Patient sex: M
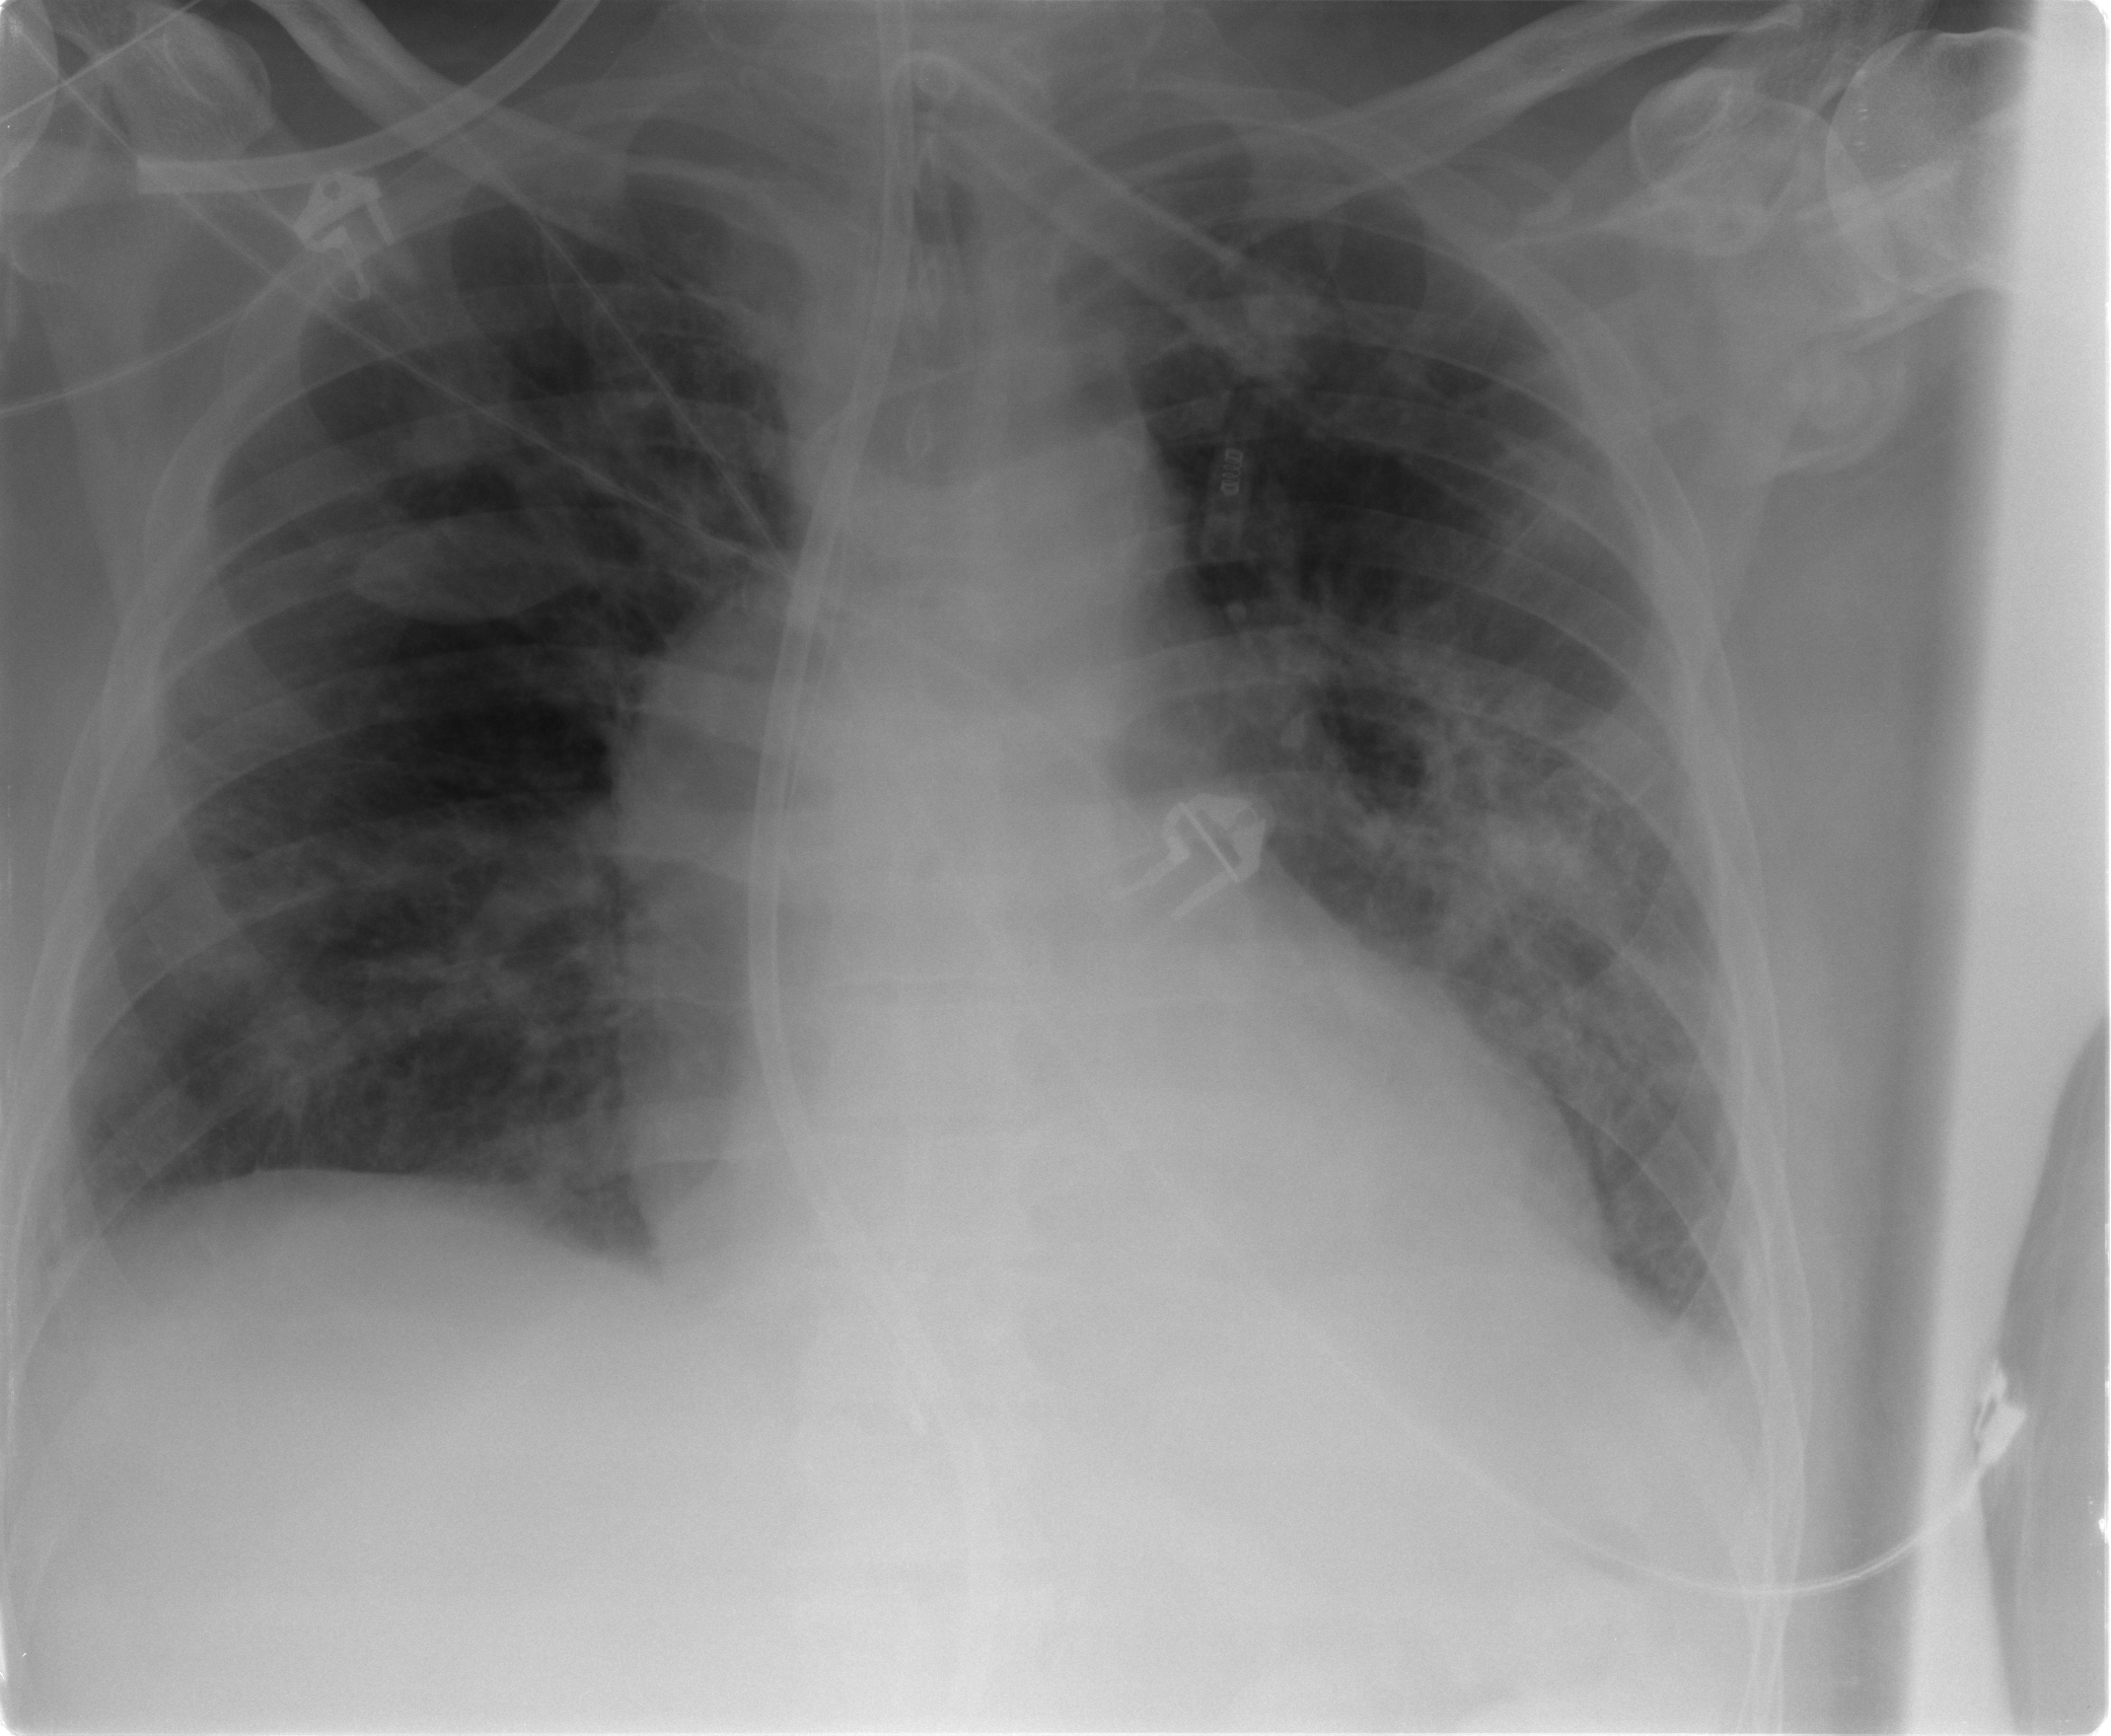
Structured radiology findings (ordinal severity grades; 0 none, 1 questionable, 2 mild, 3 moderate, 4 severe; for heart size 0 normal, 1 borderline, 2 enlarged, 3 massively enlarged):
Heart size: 1
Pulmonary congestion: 2
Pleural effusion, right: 2
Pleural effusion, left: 2
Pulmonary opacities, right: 2
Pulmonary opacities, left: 3
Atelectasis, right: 2
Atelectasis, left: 2